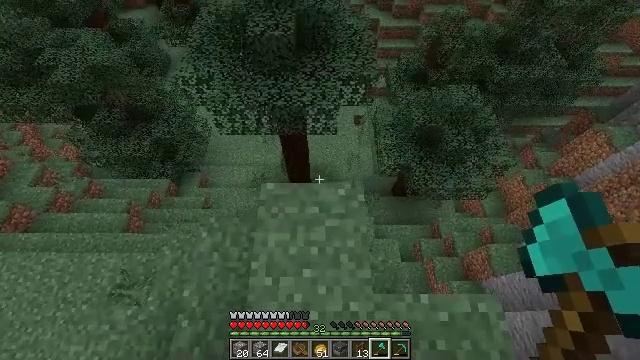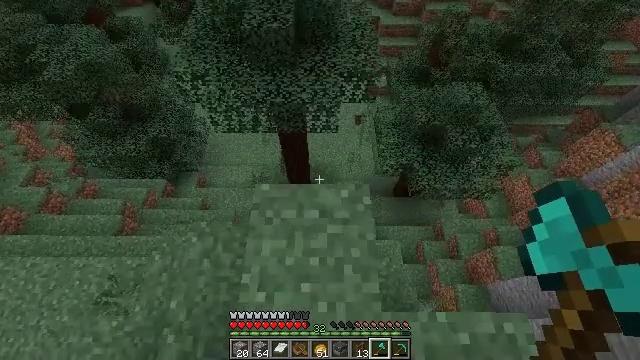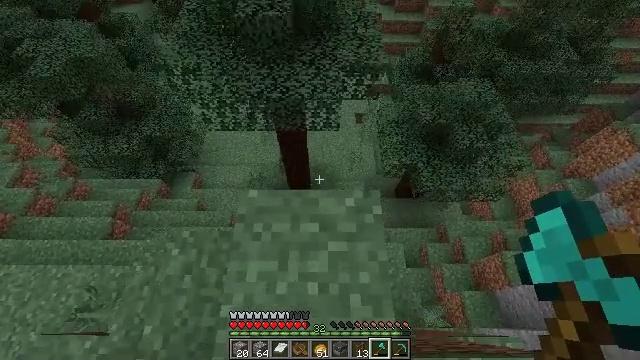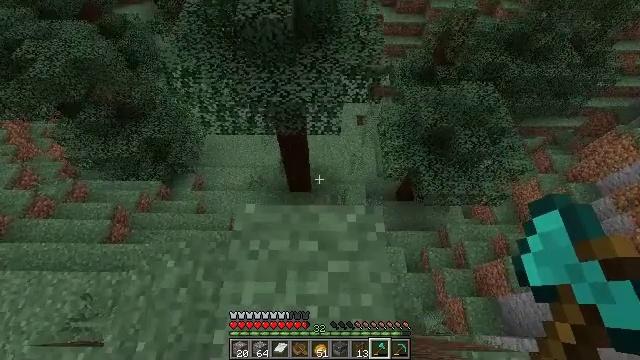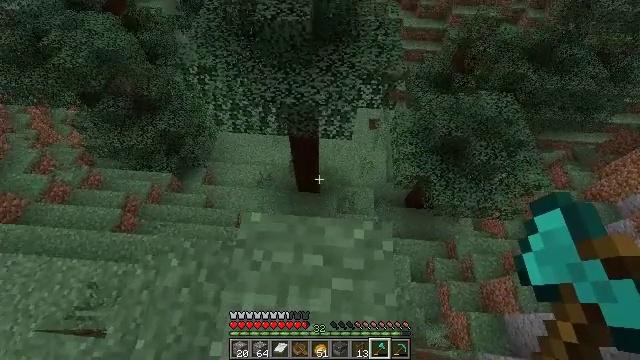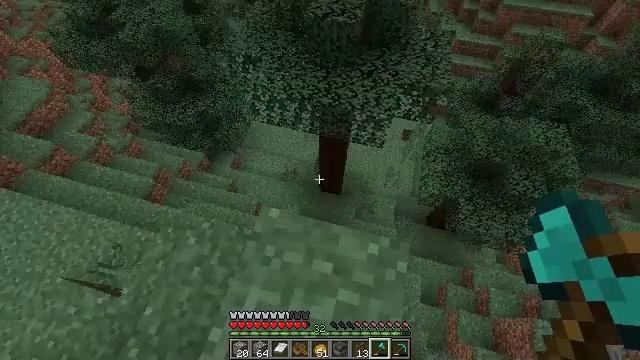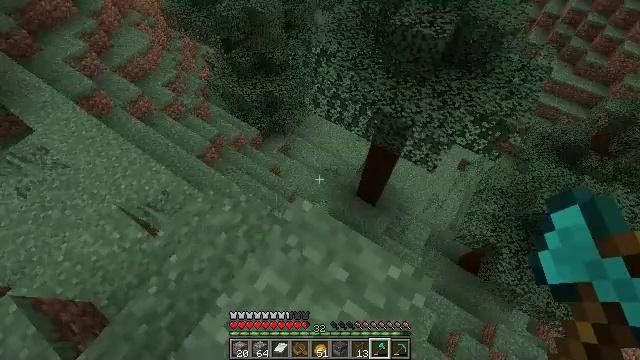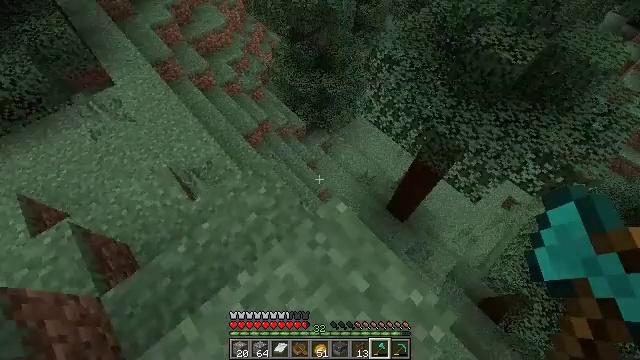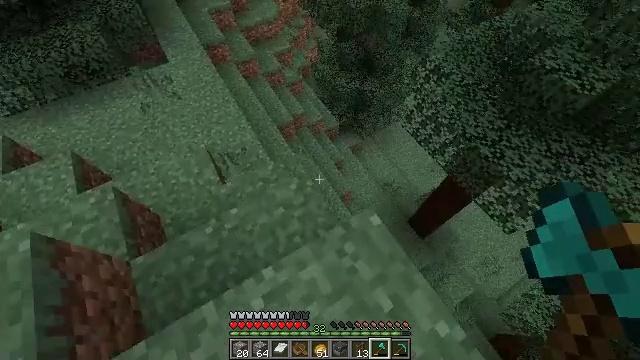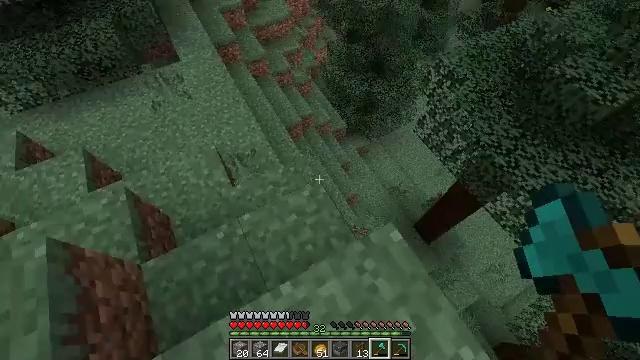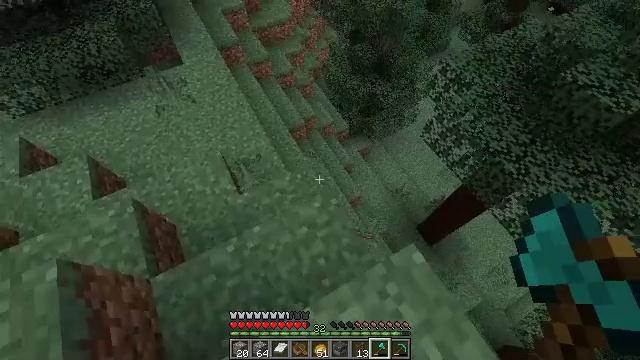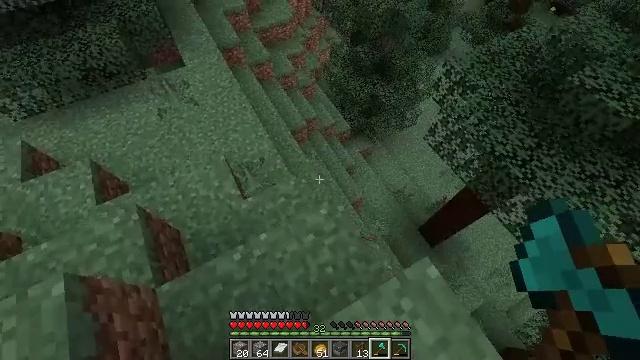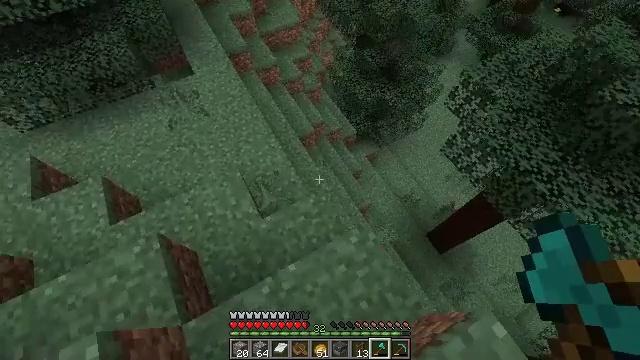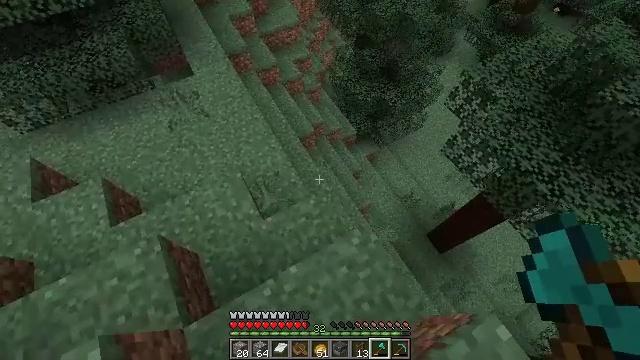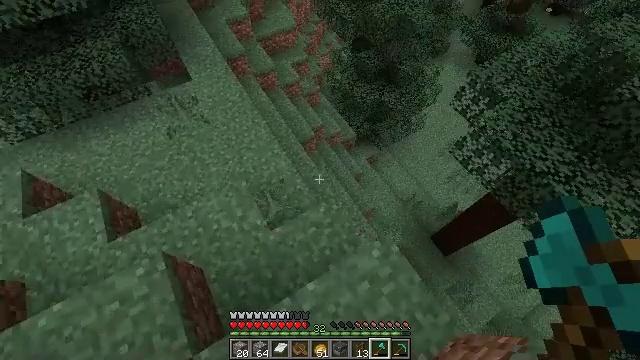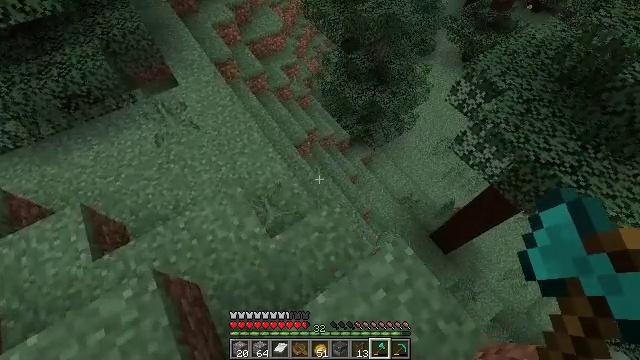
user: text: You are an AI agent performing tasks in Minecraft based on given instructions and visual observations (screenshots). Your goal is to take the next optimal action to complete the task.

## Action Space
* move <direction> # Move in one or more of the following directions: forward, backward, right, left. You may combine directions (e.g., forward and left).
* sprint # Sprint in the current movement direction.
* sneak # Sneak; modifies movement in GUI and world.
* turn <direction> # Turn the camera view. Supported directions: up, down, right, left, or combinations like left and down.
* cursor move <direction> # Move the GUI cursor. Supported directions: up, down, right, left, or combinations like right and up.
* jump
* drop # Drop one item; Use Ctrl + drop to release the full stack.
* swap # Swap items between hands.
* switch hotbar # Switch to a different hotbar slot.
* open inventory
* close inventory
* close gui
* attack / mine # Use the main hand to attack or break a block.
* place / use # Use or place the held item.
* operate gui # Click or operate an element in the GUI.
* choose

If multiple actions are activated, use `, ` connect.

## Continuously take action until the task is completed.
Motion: motion action
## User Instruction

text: Drop a spruce boat.
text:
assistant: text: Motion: move forward
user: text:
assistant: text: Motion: no_op
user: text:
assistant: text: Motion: no_op
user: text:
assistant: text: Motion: turn left
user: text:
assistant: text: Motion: turn left
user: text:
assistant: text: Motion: turn left
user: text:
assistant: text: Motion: move left, turn left
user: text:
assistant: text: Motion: move forward and move left, turn left
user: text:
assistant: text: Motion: move forward and move left, turn left
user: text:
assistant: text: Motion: move forward and move left
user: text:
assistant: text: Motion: move forward and move left
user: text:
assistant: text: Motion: move forward and move left
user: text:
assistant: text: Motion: move forward and move left
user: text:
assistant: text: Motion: move forward and move left, turn right
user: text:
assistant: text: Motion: move forward, turn right
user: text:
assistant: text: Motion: move forward, turn right and up
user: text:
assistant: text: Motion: move forward, turn up
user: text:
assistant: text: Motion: move forward, turn up
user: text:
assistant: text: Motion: move forward
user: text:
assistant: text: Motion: move forward
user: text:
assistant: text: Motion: move forward
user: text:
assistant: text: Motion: move forward, sprint
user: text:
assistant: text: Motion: move forward, sprint
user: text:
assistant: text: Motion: move forward
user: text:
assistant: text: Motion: move forward
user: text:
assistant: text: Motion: move forward
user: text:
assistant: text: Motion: move forward
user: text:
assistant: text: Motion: move forward
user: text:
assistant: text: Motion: move forward
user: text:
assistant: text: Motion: move forward, turn right